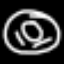
Label: donut